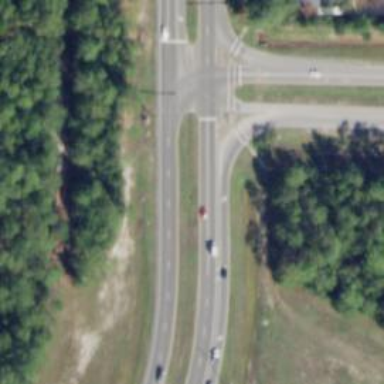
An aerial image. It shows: Secondary link road.